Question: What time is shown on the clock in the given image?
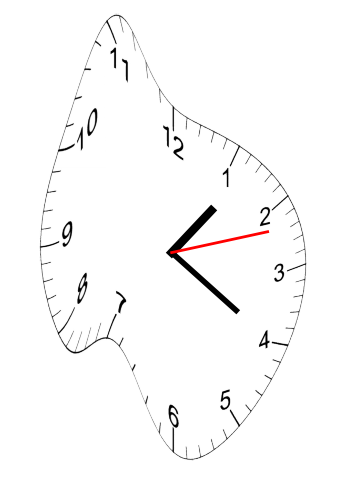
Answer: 01:20:12